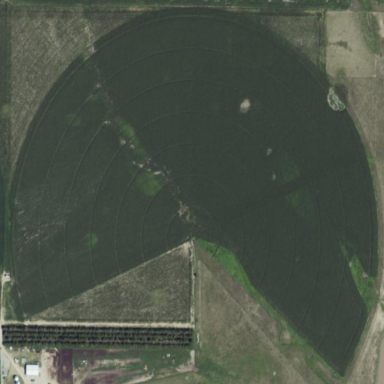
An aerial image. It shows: Farmland with pivot irrigation system.